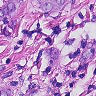
Metastatic tissue present: yes